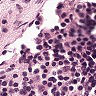
Metastatic tissue present: no